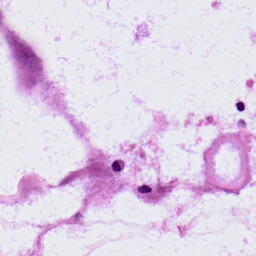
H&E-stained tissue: LymphNode